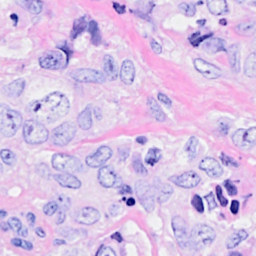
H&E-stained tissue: Breast